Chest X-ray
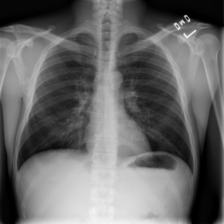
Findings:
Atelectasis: negative
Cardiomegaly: negative
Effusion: negative
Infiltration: negative
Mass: negative
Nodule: negative
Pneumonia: negative
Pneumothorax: negative
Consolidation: negative
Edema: negative
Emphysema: negative
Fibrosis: negative
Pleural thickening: negative
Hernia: negative